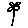
Label: flower